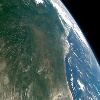
Label: land